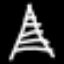
Label: The Eiffel Tower